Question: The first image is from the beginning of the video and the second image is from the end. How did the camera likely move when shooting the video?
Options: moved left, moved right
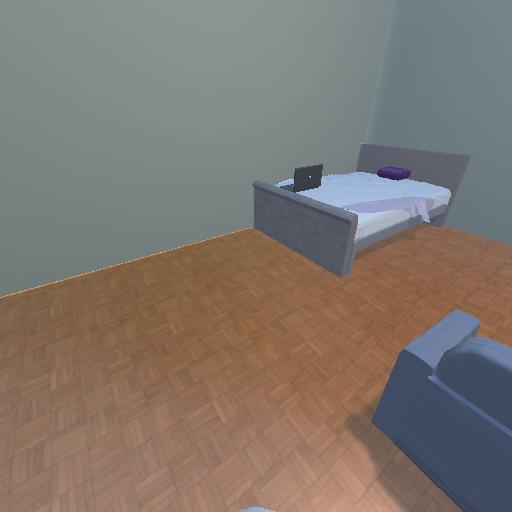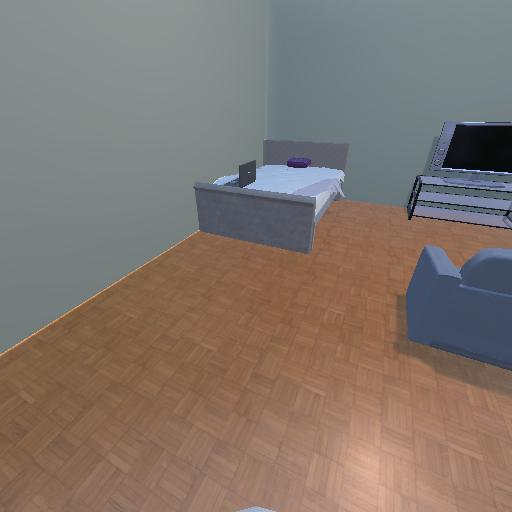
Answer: moved left